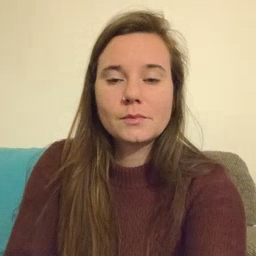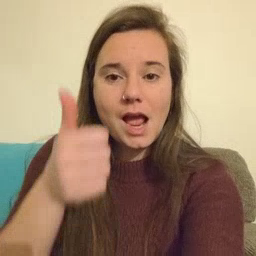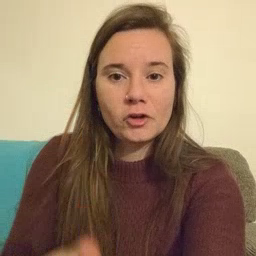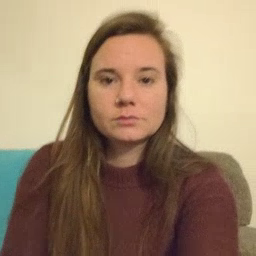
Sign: every